【题型】填空题　【知识点】平面几何　【难度】easy
如图，在菱形$ABCD$中，$AB=4$，$\angle DAB=60^\circ$，$P$是对角线$AC$上一动点，$E$，$F$分别是线段$AB$和$BC$上的动点，则$EP+FP$的最小值是\underline{\quad\quad}.

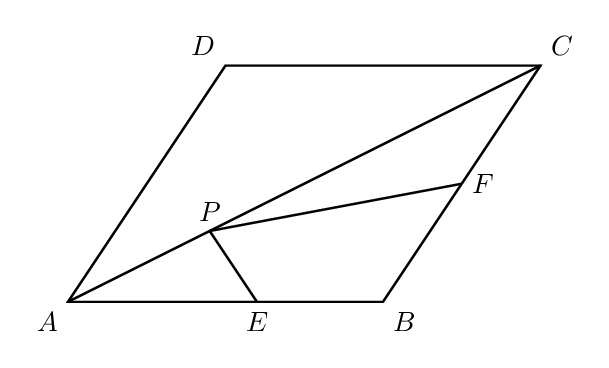
【解答】
\noindent \textbf{【答案】}$2\sqrt{3}$

\vspace{0.5em}
\noindent \textbf{【分析】}在$AD$上取点$H$，使得$EH\perp AC$，则点$H$与点$E$关于直线$AC$对称，则$PH=PE$，则$EP+FP=HP+FP\geq FH$，然后求$FH$的最小值即可得解.

\vspace{0.5em}
\noindent \textbf{【详解】}在$AD$上取点$H$，使得$EH\perp AC$，则点$H$与点$E$关于直线$AC$对称，

\vspace{0.5em}
\noindent 则$PH=PE$，
\noindent 则$EP+FP=HP+FP\geq FH$，
\noindent 又$AD\parallel BC$，
\noindent 则$AD$与$BC$的距离为$4\times\sin60^\circ=2\sqrt{3}$，
\noindent 则$FH$的最小值为$2\sqrt{3}$，
\noindent 即$EP+FP$的最小值是$2\sqrt{3}$，
\noindent 故答案为：$2\sqrt{3}$.
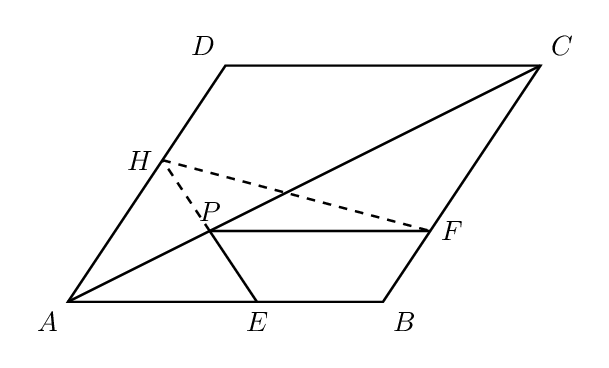